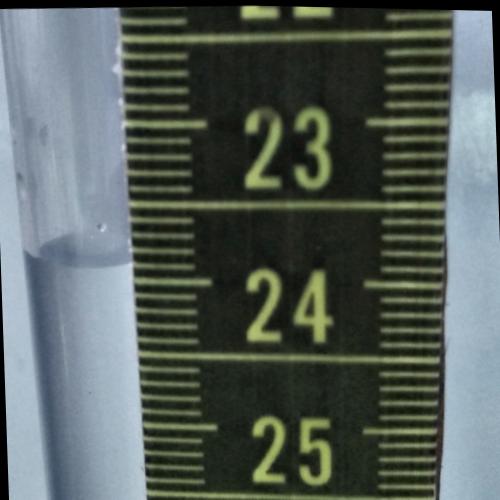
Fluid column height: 23.9 cm